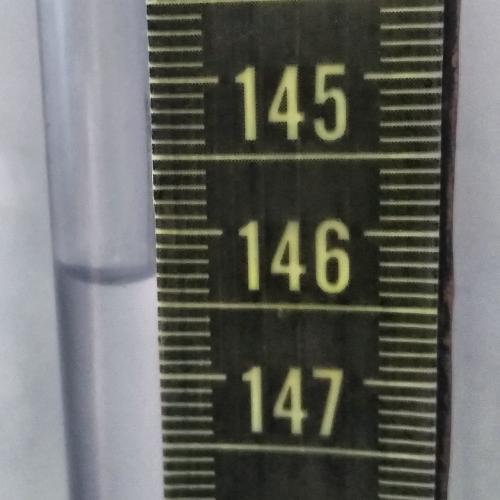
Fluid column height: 146.3 cm